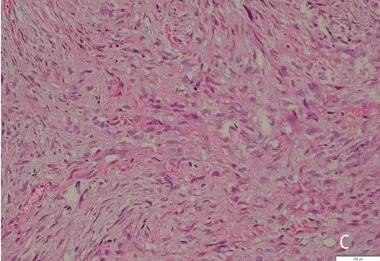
(C) sarcoma-like area of renal carcinoma: spindling cells, red-stained cytoplasm, coarse chromatin, visible nucleoli.
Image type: pathology (h&e)